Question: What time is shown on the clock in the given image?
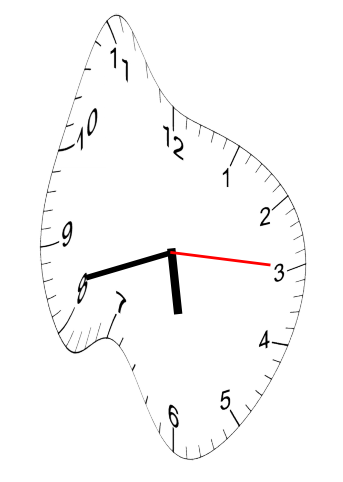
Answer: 05:42:15